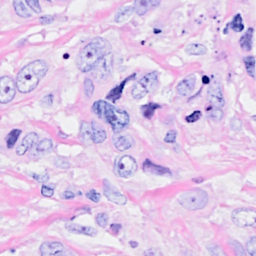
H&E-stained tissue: Breast